Field crop: maize
Growth stage: 1
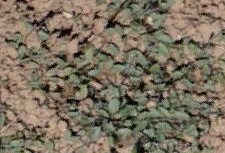
Species: convolvulus